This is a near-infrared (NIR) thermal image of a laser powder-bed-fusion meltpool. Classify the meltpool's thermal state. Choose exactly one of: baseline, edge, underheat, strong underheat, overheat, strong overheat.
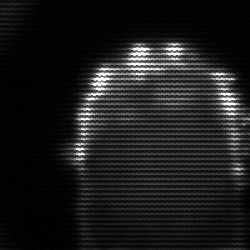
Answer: baseline